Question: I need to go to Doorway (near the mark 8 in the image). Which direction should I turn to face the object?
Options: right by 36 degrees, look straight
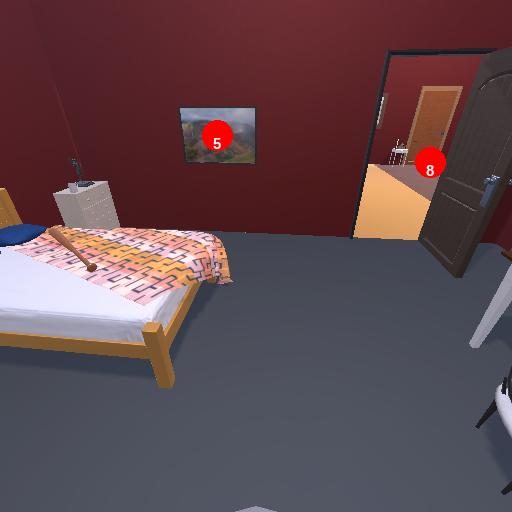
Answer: right by 36 degrees